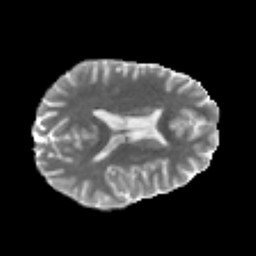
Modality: MD
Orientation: axial
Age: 35
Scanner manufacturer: philips
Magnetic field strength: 3 T
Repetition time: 8.6 s
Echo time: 0.127 s